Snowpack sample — Loveland Pass, Silver Plume, Colorado, USA (2/11/26, 12:00 PM MST)
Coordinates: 39.663, -105.886
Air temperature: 35 °F
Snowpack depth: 82 cm
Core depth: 40 cm
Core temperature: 23 °F
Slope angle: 13°, slope face: 12°
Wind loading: high
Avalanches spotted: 1
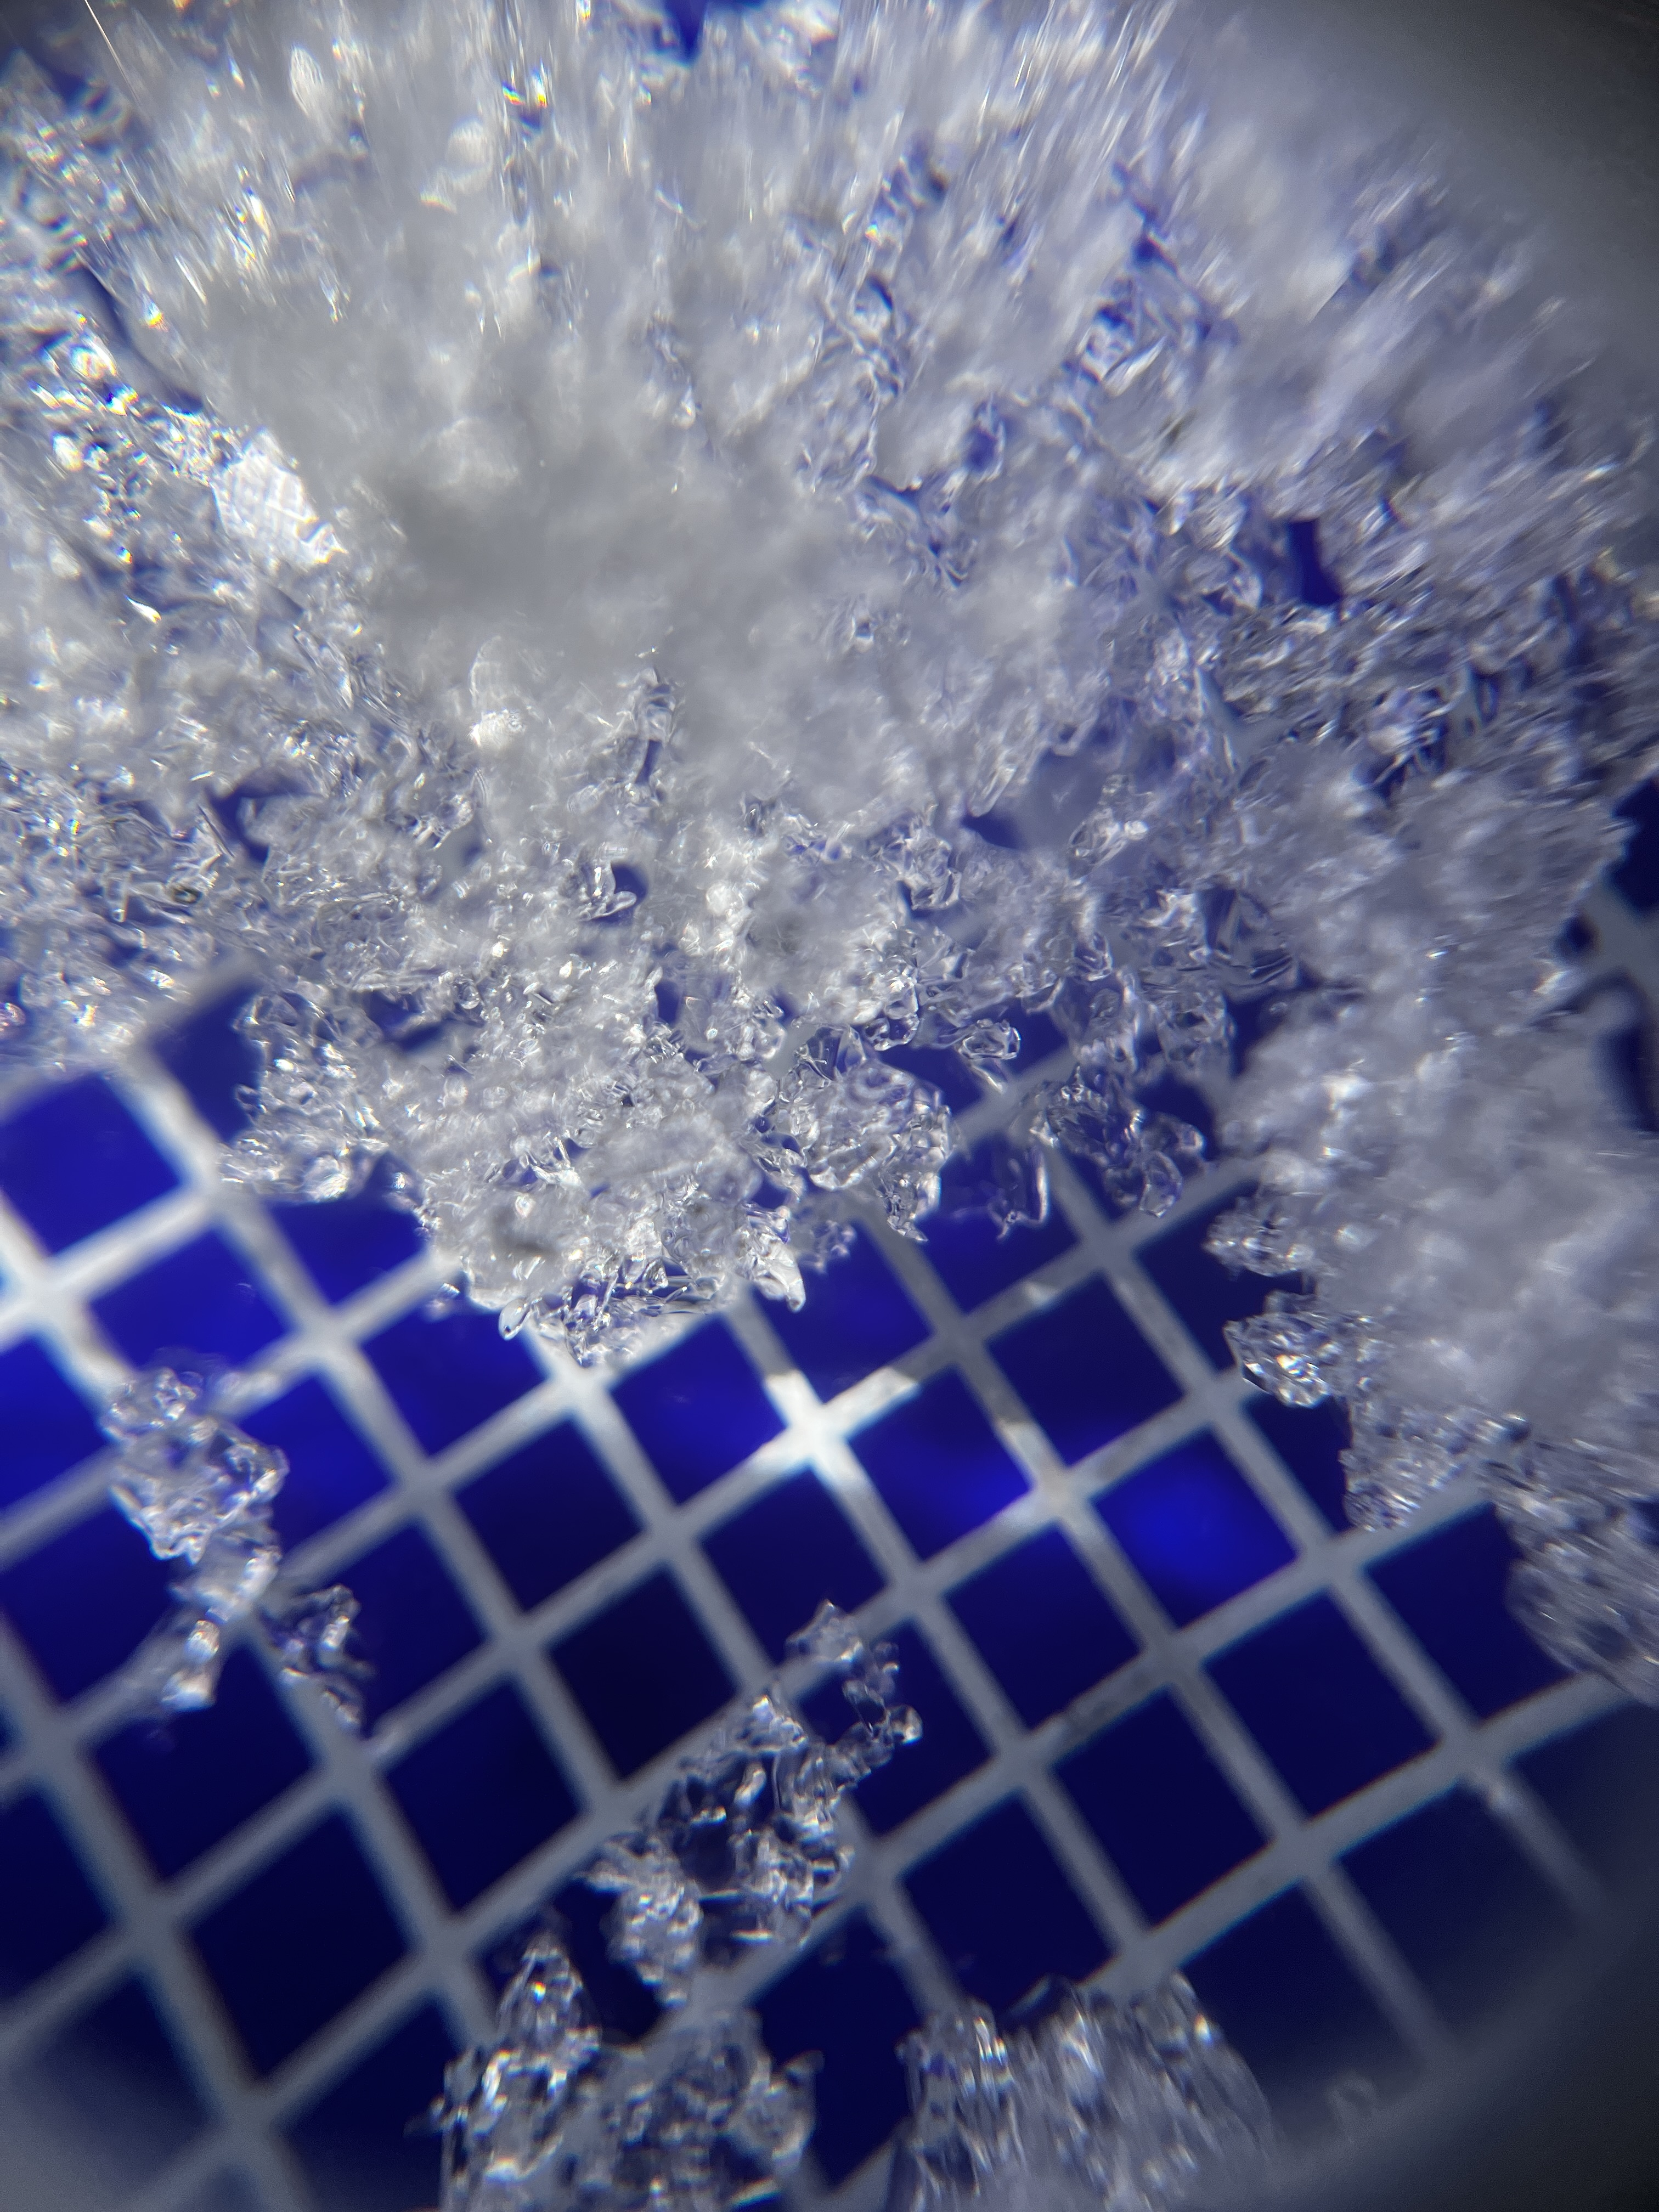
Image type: magnified_profile
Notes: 1 small avalanche spotted on the north side of the bowl, lots of wind loading